Field crop: tomato
Growth stage: 1
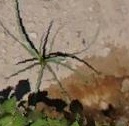
Species: cyperus